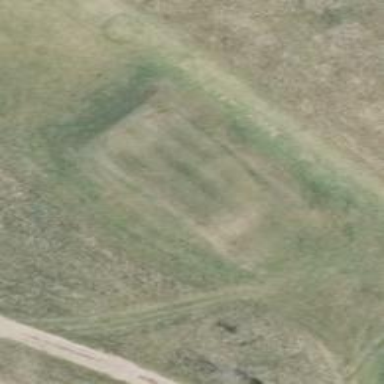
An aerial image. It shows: Golf tee.